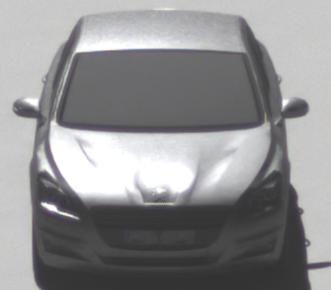
Make: Peugeot
Model: 508 120 VTi
Detailed model: 508 (I) Limousine
Model produced from: 2011/03
Model produced until: 2014/05
Doors: 4
Color: gray
Road condition: dry road
Daytime: midday
Contrast: medium contrast